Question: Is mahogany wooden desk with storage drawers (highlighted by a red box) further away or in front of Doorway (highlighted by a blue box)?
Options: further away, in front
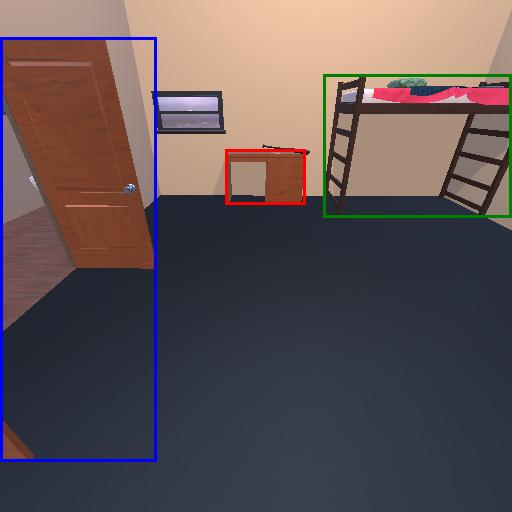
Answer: further away